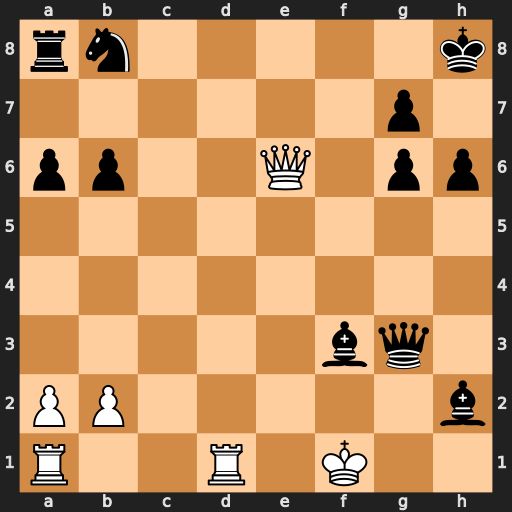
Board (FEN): rn5k/6p1/pp2Q1pp/8/8/5bq1/PP5b/R2R1K2
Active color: w
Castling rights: -
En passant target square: -
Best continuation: Rd8+ Kh7 Qg8#